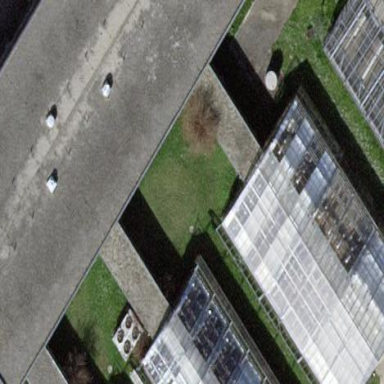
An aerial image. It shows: Greenhouse.